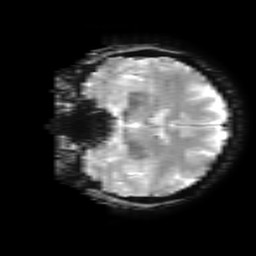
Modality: T2starw
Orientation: coronal
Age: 49
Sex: female
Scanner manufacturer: ge
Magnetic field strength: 3 T
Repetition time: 0.65 s
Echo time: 0.02 s